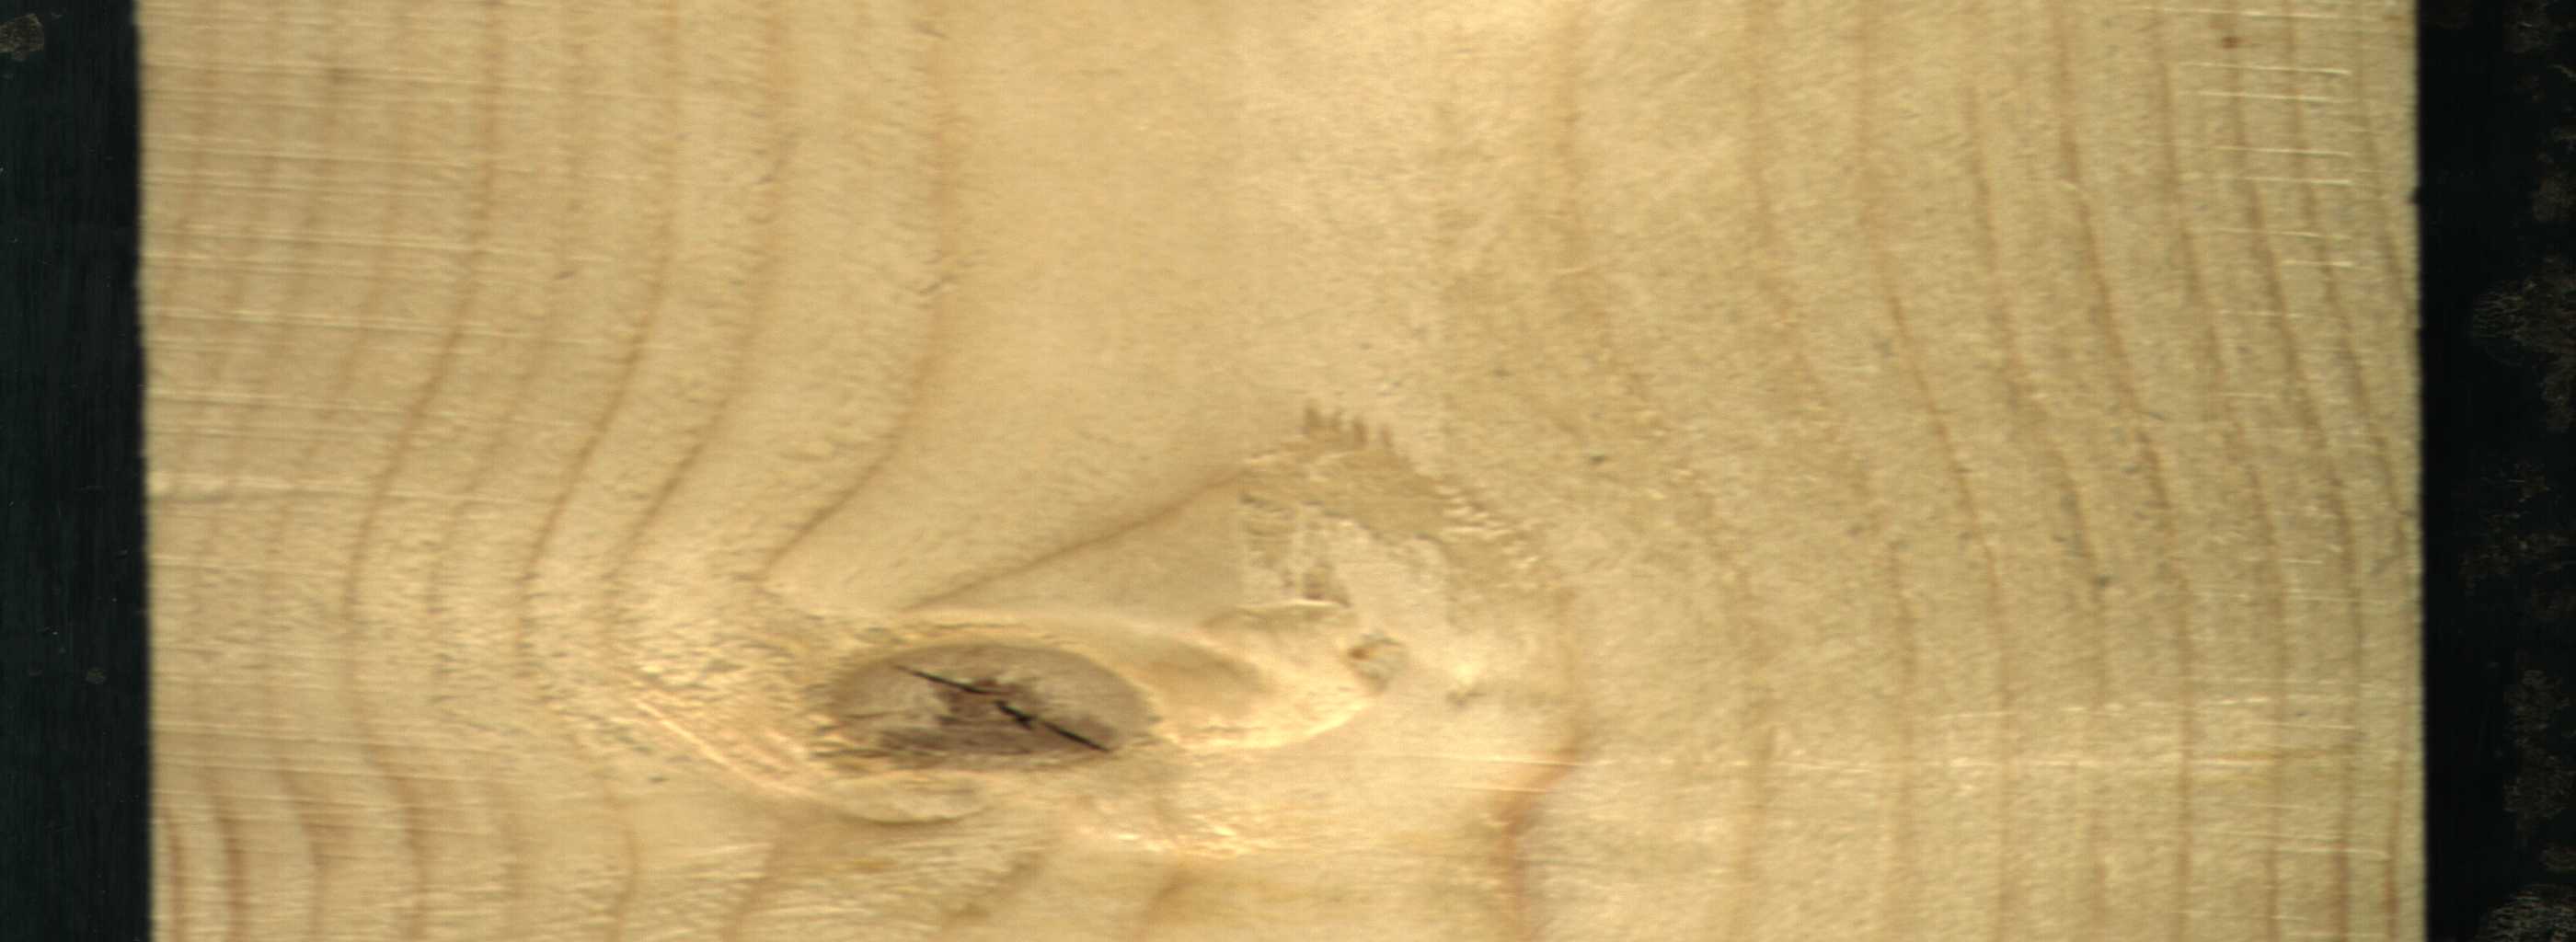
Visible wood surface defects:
knot_with_crack